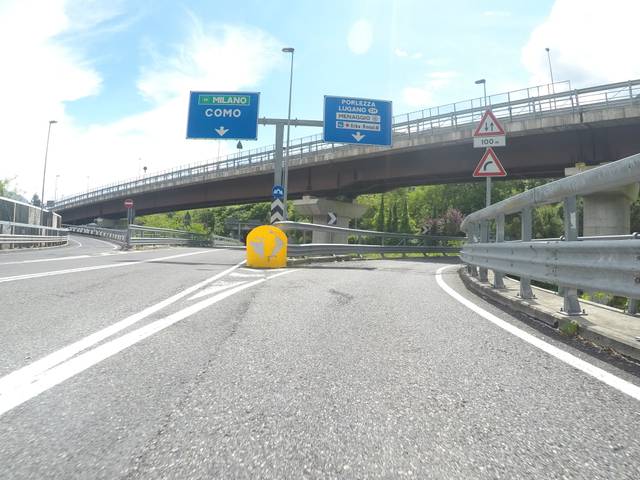
Region: Italy
Coordinates: 46.024, 9.234